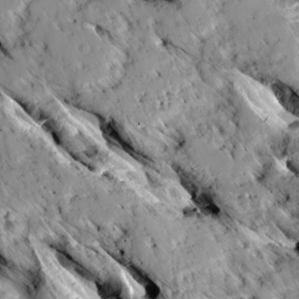
Label: non_frost